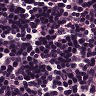
Metastatic tissue present: no